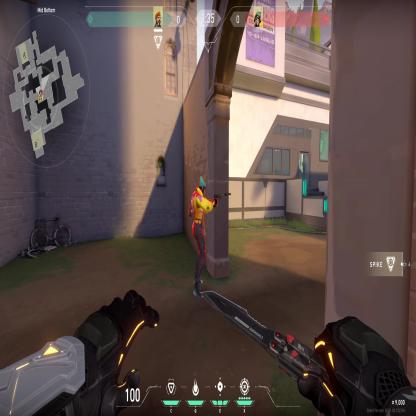
Label: enemy